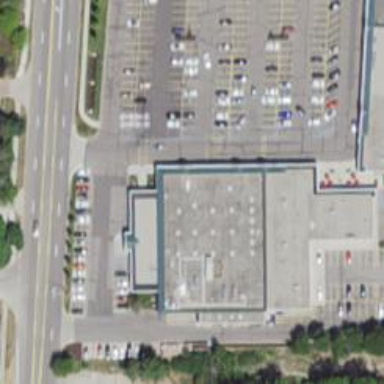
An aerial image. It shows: Supermarket.